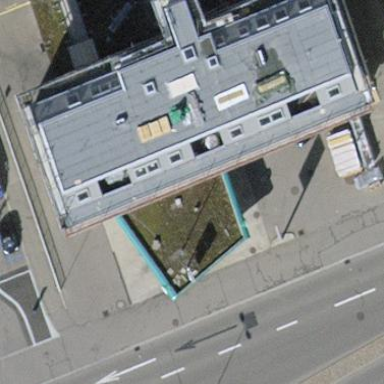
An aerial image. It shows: View of roof of building.